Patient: sex M, age 19
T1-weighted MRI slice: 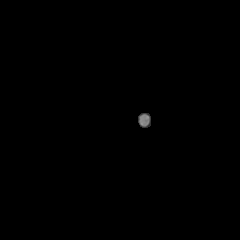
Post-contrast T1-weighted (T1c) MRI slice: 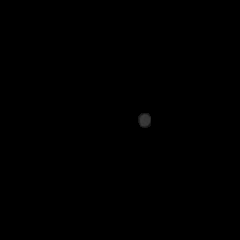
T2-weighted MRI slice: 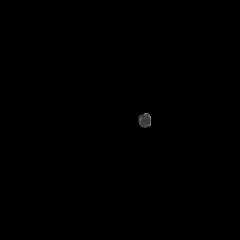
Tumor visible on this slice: no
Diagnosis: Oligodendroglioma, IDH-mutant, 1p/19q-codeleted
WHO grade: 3